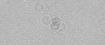
Label: camera_spot